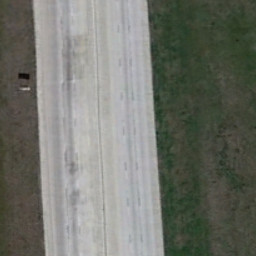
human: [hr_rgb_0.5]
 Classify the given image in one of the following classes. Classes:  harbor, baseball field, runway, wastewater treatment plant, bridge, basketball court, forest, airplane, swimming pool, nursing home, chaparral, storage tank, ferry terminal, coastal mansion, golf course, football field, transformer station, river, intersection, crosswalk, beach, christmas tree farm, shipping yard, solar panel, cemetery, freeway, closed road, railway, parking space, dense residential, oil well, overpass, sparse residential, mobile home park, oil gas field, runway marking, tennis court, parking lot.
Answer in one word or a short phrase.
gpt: freeway